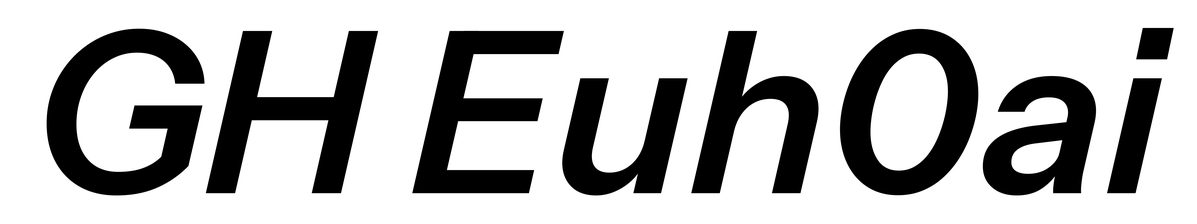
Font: InstrumentSans-Italic_SemiBold_Italic